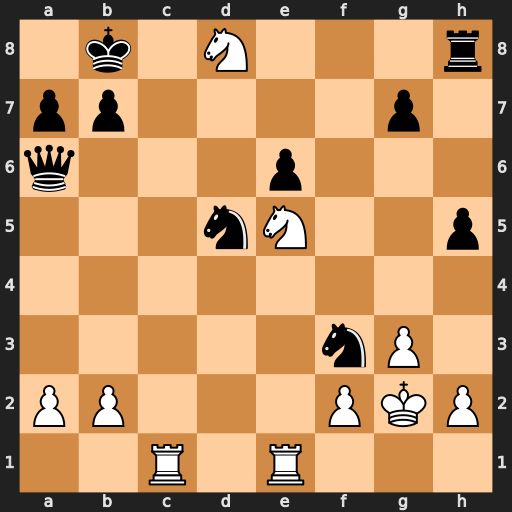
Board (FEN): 1k1N3r/pp4p1/q3p3/3nN2p/8/5nP1/PP3PKP/2R1R3
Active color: w
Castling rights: -
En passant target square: -
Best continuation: Nd7+ Ka8 Rc8#